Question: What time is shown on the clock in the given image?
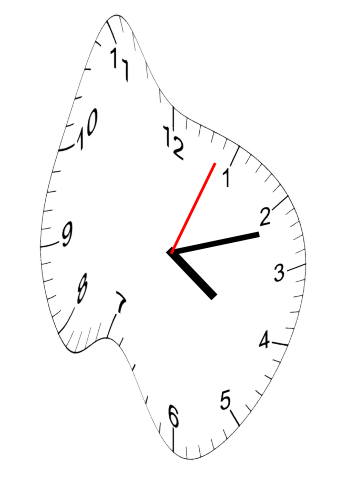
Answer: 04:12:04